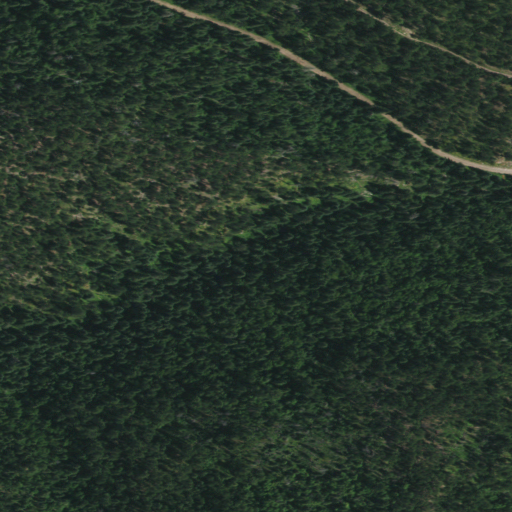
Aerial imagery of valley in South Dakota named Boomer Gulch containing only evergreen forest